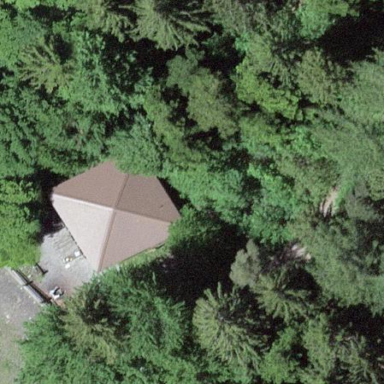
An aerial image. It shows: Cabin with pyramidal roof shape.